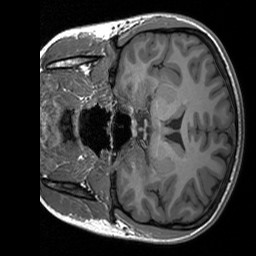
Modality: T1w
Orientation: coronal
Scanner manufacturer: siemens
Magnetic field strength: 3 T
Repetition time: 1.76 s
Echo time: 0.0022 s